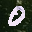
Label: 0